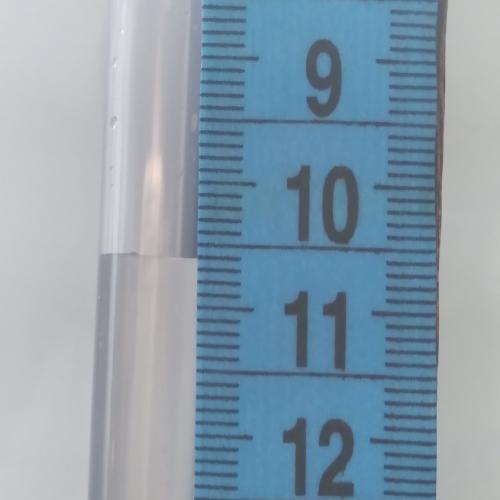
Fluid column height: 10.6 cm